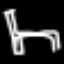
Label: chair